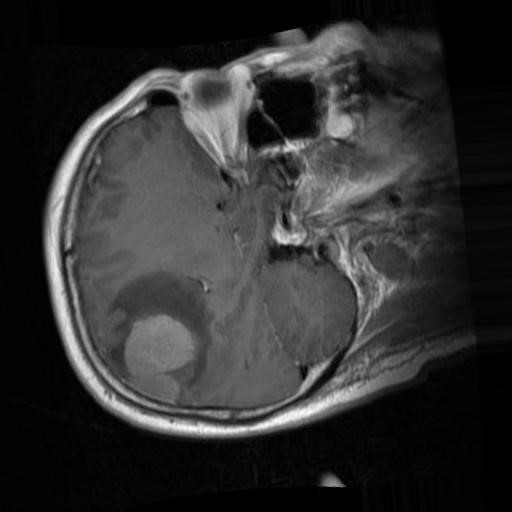
Label: brain_menin